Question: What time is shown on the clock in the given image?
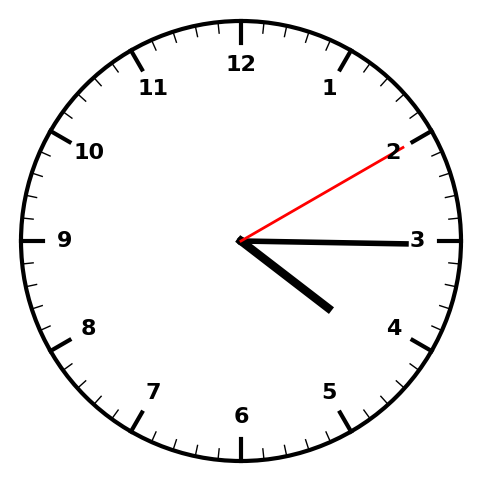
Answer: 04:15:10